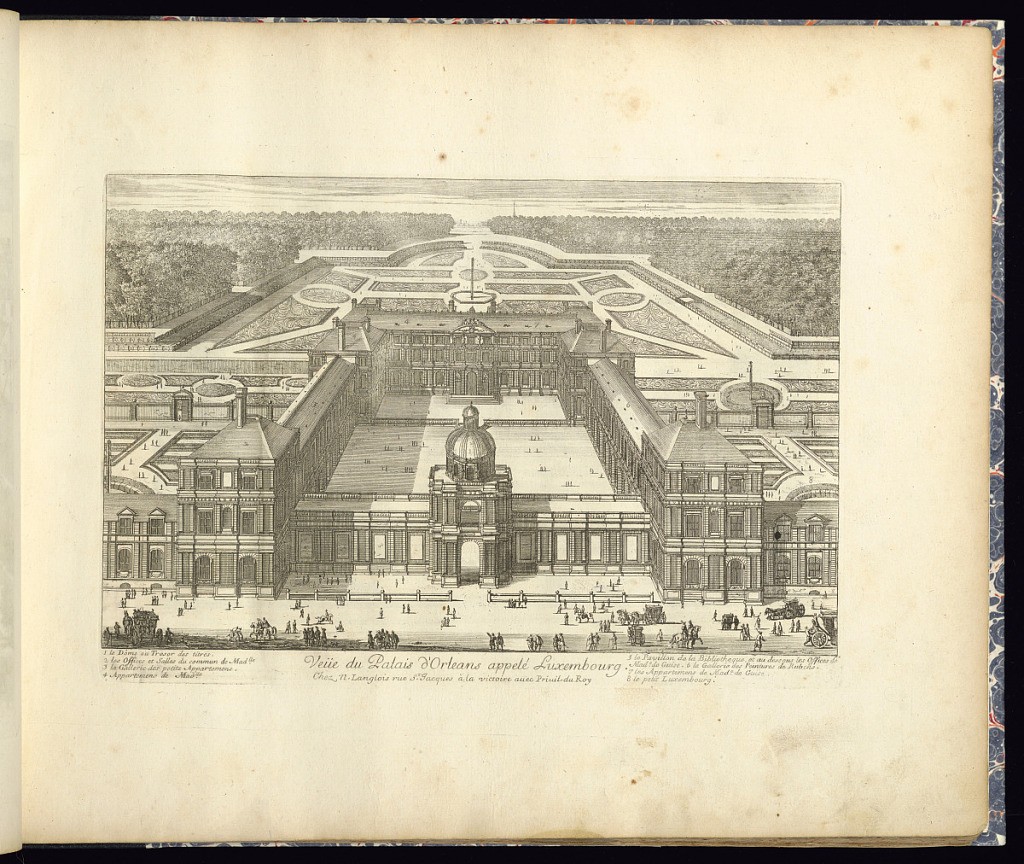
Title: Veüe du Palais d’Orleans appelé Luxembourg
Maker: Gabriel Perelle, French, 1604–1677
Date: late 17th century
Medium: Etching on laid paper
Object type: Print
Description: View of the Orleans Palace in Paris, from above with a view of the inner courtyard and gardens with parterre, fountain, and trees in the background. The façade features blind panels, pilasters, windows, balustrades, a dome, rustication, and pediments. Figures, horseman, and carriages in the foreground and throughout the grounds. Details are numbered with an explanatory legend below. The plate is titled and signed.